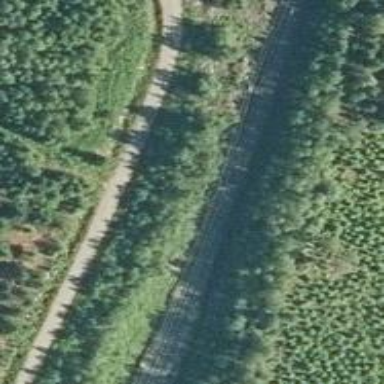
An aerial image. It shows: Railway track with continuous electrified contact line.